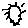
Label: sun